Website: ulta-beauty
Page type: address-validator
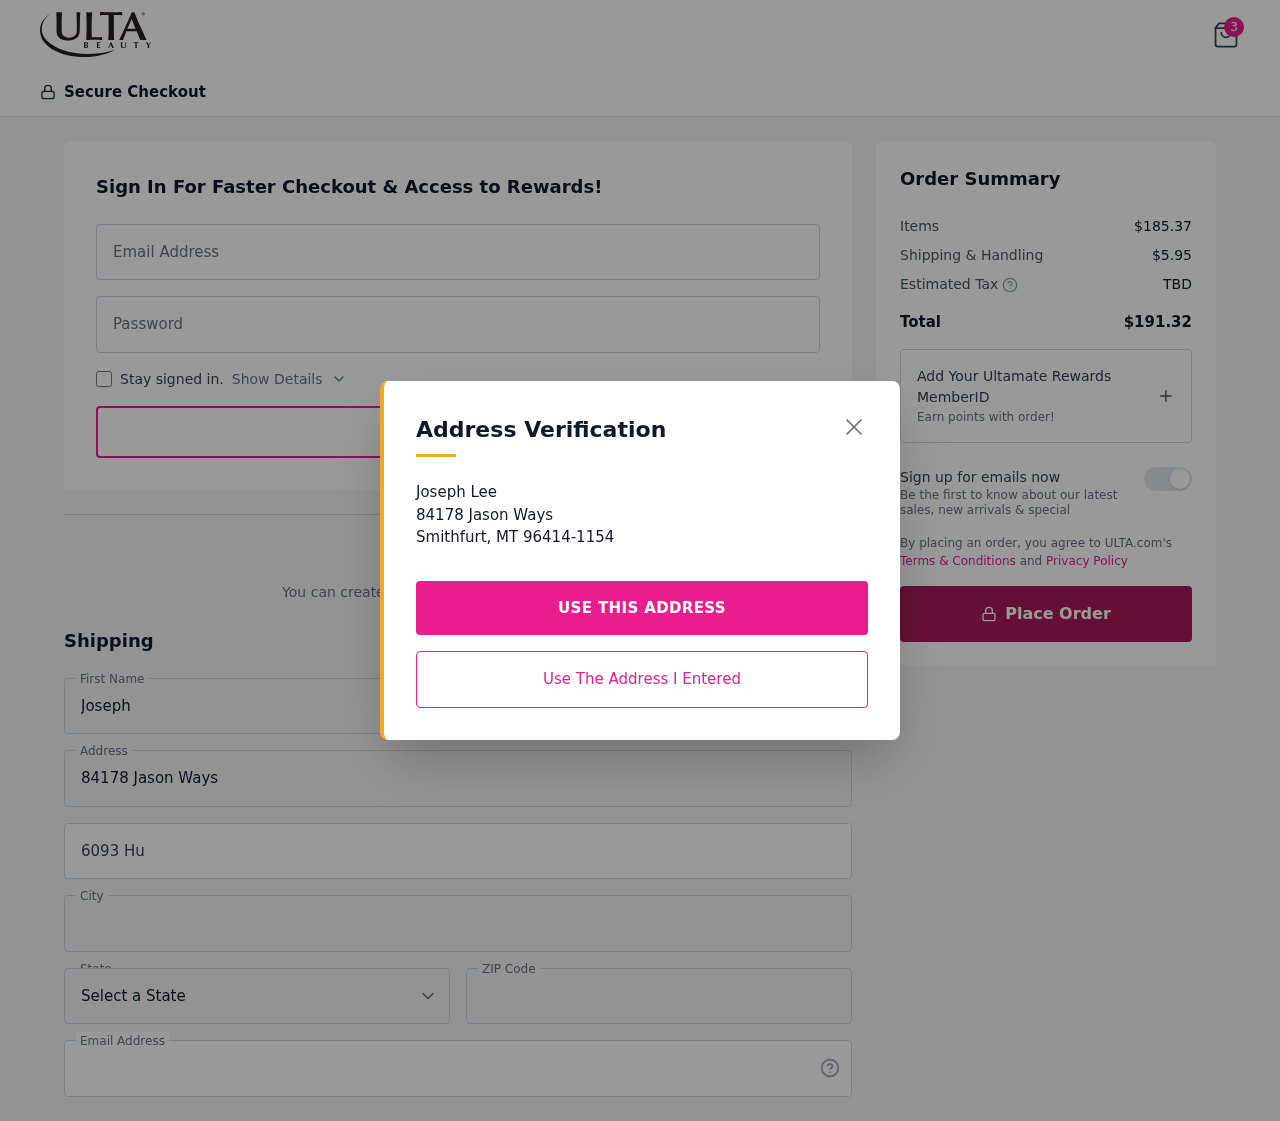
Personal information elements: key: PII_CITY
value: Smithfurt
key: PII_EMAIL
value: jlee@yahoo.com
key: PII_FIRSTNAME
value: Joseph
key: PII_LASTNAME
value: Lee
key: PII_POSTCODE
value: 96414
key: PII_STATE_ABBR
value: MT
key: PII_STREET
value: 84178 Jason Ways
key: PII_STREET2
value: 84178 Jason Ways
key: PII_STREET2
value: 6093 Hudson Centers
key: PII_FULLNAME2
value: Joseph Lee
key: PII_CITY2
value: Smithfurt
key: PII_STATE_ABBR2
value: MT
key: PII_POSTCODE_FULL
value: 96414
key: PII_POSTCODE_EXT
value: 1154
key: PII_POSTCODE_NUMERIC
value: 96414
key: PII_POSTCODE_EXT_NUMERIC
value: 1154
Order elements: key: ORDER_NUM_ITEMS
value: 3
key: ORDER_SUBTOTAL
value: $185.37
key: ORDER_SHIPPING_COST
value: $5.95
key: ORDER_TOTAL
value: $191.32